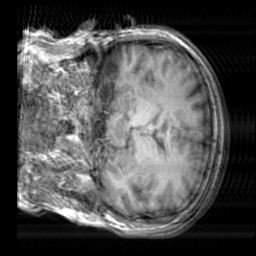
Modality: T1w
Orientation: coronal
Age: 39
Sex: male
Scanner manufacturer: siemens
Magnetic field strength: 3 T
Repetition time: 2.3 s
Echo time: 0.00303 s